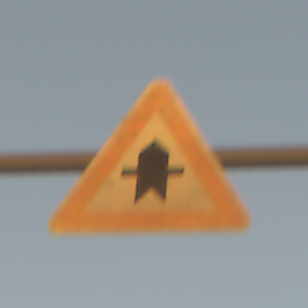
Verkehrszeichen: Vorfahrt
Umgebung: Outdoor, RoadRail
Tageszeit: SunriseSunset
Wetter: Clear
Licht: Natural
Jahreszeit: NotSpecified
Kontrast: LowContrast